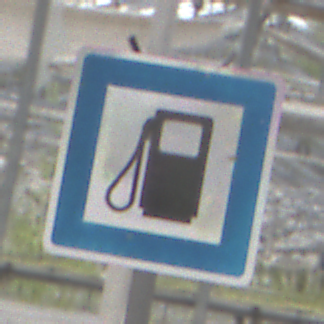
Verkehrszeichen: Tankstelle
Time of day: Midday
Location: Roofed (Special)
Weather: Overcast
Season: NotSpecified
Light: Natural